Question: The goal here is to create a compressed mp4 video file in real time. I'm saving screenshots as bitmaps type on my hard disk. And i want to create mp4 file and compress the mp4 video file in real time.
'''
using System;
using System.Windows.Forms;
using System.Collections.Generic;
using System.Linq;
using System.Text;
using System.Threading.Tasks;
using System.Drawing;
using System.IO.Pipes;
using System.Runtime.InteropServices;
using System.Diagnostics;
using System.IO;
using DannyGeneral;
namespace Youtube_Manager
{
class Ffmpeg
{
NamedPipeServerStream p;
String pipename = "mytestpipe";
System.Diagnostics.Process process;
string ffmpegFileName = "ffmpeg.exe";
string workingDirectory;
public Ffmpeg()
{
workingDirectory = Path.GetDirectoryName(Application.ExecutablePath);
Logger.Write("workingDirectory: " + workingDirectory);
if (!Directory.Exists(workingDirectory))
{
Directory.CreateDirectory(workingDirectory);
}
ffmpegFileName = Path.Combine(workingDirectory, ffmpegFileName);
Logger.Write("FfmpegFilename: " + ffmpegFileName);
}
public void Start(string pathFileName, int BitmapRate)
{
try
{
string outPath = pathFileName;
p = new NamedPipeServerStream(pipename, PipeDirection.Out, 1, PipeTransmissionMode.Byte);
ProcessStartInfo psi = new ProcessStartInfo();
psi.WindowStyle = ProcessWindowStyle.Hidden;
psi.UseShellExecute = false;
psi.CreateNoWindow = false;
psi.FileName = ffmpegFileName;
psi.WorkingDirectory = workingDirectory;
psi.Arguments = @"-f rawvideo -vcodec rawvideo -pix_fmt rgb24 -video_size 1920x1080 -i \.\pipe\mytestpipe -map 0 -c:v mpeg4 -r " + BitmapRate + " " + outPath;
process = Process.Start(psi);
process.EnableRaisingEvents = false;
psi.RedirectStandardError = true;
p.WaitForConnection();
}
catch (Exception err)
{
Logger.Write("Exception Error: " + err.ToString());
}
}
public void PushFrame(Bitmap bmp)
{
try
{
int length;
// Lock the bitmap's bits.
//bmp = new Bitmap(1920, 1080);
Rectangle rect = new Rectangle(0, 0, bmp.Width, bmp.Height);
//Rectangle rect = new Rectangle(0, 0, 1280, 720);
System.Drawing.Imaging.BitmapData bmpData =
bmp.LockBits(rect, System.Drawing.Imaging.ImageLockMode.ReadOnly,
bmp.PixelFormat);
int absStride = Math.Abs(bmpData.Stride);
// Get the address of the first line.
IntPtr ptr = bmpData.Scan0;
// Declare an array to hold the bytes of the bitmap.
//length = 3 * bmp.Width * bmp.Height;
length = absStride * bmpData.Height;
byte[] rgbValues = new byte[length];
//Marshal.Copy(ptr, rgbValues, 0, length);
int j = bmp.Height - 1;
for (int i = 0; i < bmp.Height; i++)
{
IntPtr pointer = new IntPtr(bmpData.Scan0.ToInt32() + (bmpData.Stride * j));
System.Runtime.InteropServices.Marshal.Copy(pointer, rgbValues, absStride * (bmp.Height - i - 1), absStride);
j--;
}
p.Write(rgbValues, 0, length);
bmp.UnlockBits(bmpData);
}
catch(Exception err)
{
Logger.Write("Error: " + err.ToString());
}
}
public void Close()
{
p.Close();
}
}
}
'''
The Bitmaps images files on my hard disk each one is 1920x1080 and Bit depth 32.
The video file is on the hard disk at size 1.24MB
This is a screenshot i took from the video file when playing it.
You can see how bad the quality is.

This is a link for 10 images of the screenshots i'm using creating from the video file. They are Bitmaps.
<URL>
Its something with the arguments:
This line dosen't work when i run the program the command prompt window close at once. I can't even see if there is any erorr/s the command prompt window close too fast.
'''
psi.Arguments = @"-f libx264 -vcodec libx264 -pix_fmt bgra -video_size 1920x1080 -i \.\pipe\mytestpipe -map 0 -c:v mpeg4 -r " + BitmapRate + " " + outPath;
'''
When i'm using this arguments it's working but making bad quality video:
'''
psi.Arguments = @"-f rawvideo -pix_fmt bgra -video_size 1920x1080 -i \.\pipe\mytestpipe -map 0 -c:v mpeg4 -r " + BitmapRate + " " + outPath;
'''
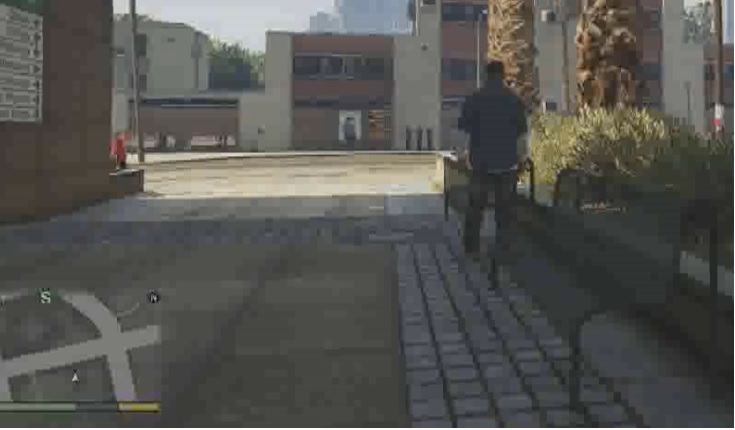
Answer: You're mistaking the input parameters from the output ones.
The first part of your command should be :
'''
@"-f rawvideo -pix_fmt bgra -video_size 1920x1080 -i \.\pipe\mytestpipe
'''
This tells ffmpeg to expect a pipe with raw images using a bgra pixel format and a 1080p size.
Then the second part - the output parameters - for a better quality :
'''
-c:v libx264 -crf 20 -r " + BitmapRate + " " + outPath;
'''
Make sure that has a .mp4 or .mkv extension as H.264 can't be muxed into .avi.
You can adjust the value of crf depending on your needs. A lower value will have better quality and a bigger file size, a higher value the opposite. I recommend crf values in a 17-24 range.